Group 1:
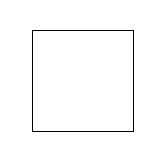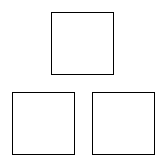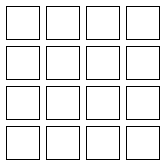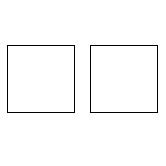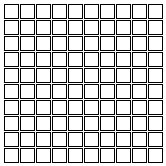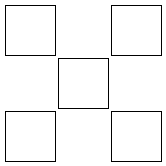
Group 2:
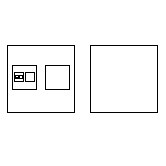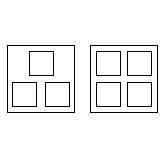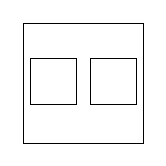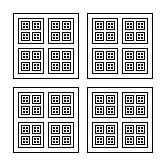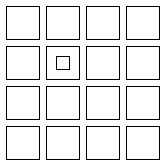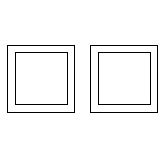
Rule separating the two groups: No nesting vs. nesting.
Concepts: fractal, nesting, recursion, self-reference
Author: Aaron David Fairbanks